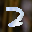
Label: 2